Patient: sex M, age 17
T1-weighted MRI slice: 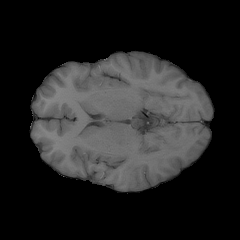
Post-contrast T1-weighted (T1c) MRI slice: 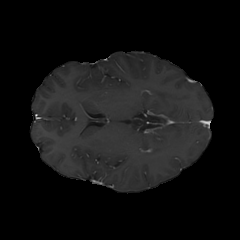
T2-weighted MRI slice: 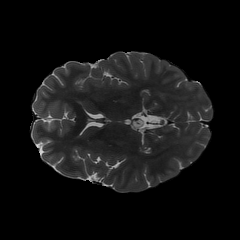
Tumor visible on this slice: no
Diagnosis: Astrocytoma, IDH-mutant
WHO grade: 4